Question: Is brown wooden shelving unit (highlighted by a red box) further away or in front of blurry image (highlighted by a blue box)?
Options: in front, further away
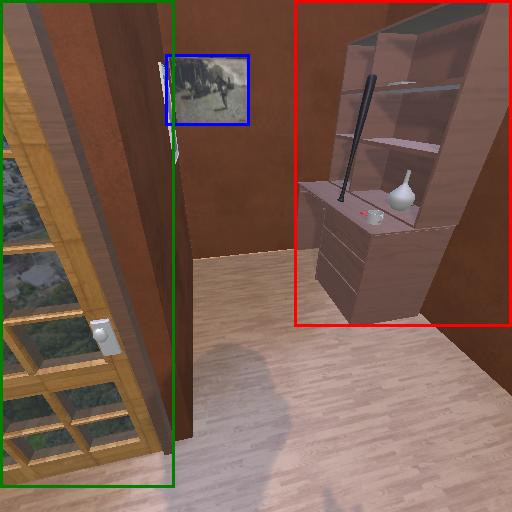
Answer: in front